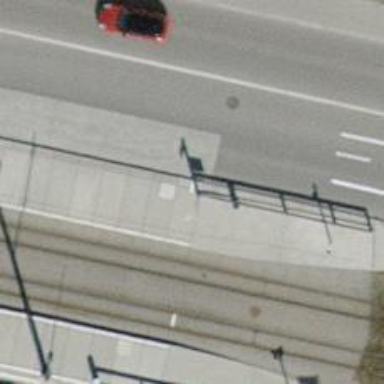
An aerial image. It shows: Platform for public transport is situated by the road.